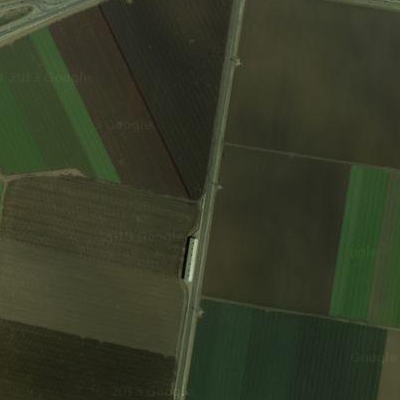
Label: Field